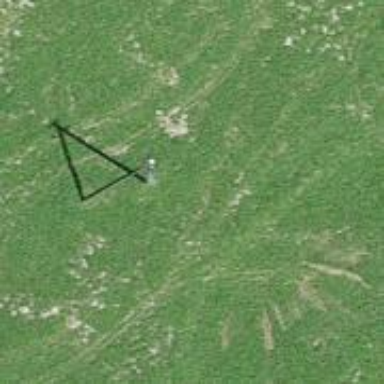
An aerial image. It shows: Power pole.